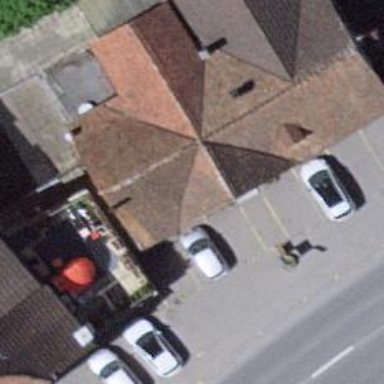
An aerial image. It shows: Restaurant.